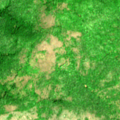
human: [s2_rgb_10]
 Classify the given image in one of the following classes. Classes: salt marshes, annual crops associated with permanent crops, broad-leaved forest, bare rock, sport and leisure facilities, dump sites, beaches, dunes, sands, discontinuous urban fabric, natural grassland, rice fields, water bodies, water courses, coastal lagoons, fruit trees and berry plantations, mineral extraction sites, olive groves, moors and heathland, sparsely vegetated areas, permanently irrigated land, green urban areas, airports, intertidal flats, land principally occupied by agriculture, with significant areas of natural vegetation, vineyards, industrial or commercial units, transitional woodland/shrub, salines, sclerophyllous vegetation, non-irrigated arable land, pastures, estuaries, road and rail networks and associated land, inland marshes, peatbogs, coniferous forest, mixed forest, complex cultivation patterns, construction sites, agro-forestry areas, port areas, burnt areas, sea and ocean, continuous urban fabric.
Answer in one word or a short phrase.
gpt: broad-leaved forest, natural grassland, transitional woodland/shrub